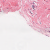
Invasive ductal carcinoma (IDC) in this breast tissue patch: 0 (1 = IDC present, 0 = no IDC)